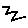
Label: zigzag